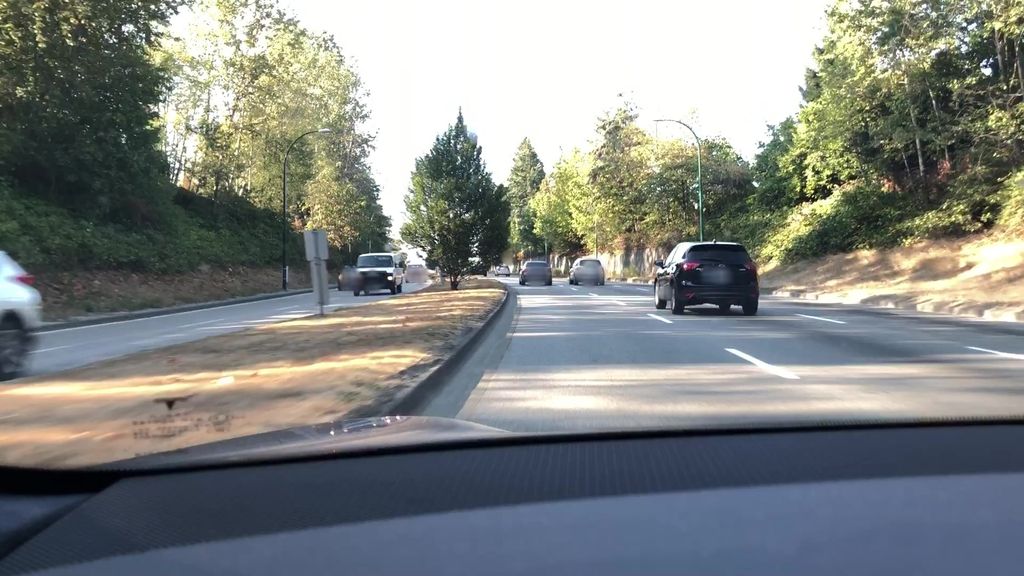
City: vancouver